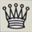
Piece: wQ